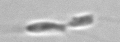
Label: Dinobryon